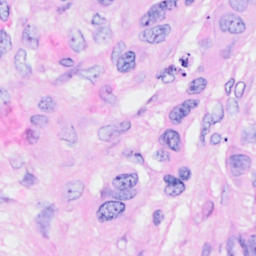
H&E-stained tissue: Breast